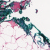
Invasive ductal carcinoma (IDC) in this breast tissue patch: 0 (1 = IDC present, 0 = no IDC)